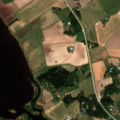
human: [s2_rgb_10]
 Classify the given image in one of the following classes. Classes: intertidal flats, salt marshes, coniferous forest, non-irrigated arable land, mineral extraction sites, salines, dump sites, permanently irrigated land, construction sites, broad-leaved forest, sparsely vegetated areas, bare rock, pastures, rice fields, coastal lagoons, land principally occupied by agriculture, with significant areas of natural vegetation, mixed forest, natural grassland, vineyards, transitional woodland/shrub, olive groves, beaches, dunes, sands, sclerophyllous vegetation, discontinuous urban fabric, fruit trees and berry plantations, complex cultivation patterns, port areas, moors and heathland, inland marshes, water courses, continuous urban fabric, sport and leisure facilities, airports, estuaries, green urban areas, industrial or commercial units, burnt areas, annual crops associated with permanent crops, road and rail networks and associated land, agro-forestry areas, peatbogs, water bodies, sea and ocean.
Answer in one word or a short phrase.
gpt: non-irrigated arable land, water bodies